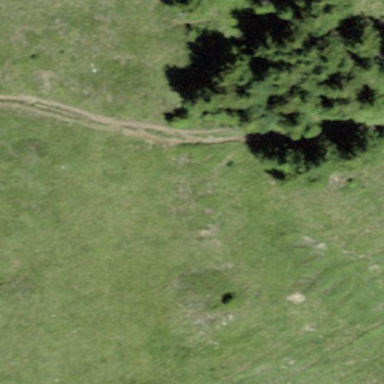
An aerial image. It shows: Forest area.